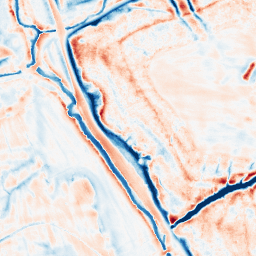
Category: edge_preserving
Decomposition family: bilateral
Decomposition parameters: d: 21
sigma_color: 50
sigma_space: 100
Upsampling method: edge_directed
Upsampling parameters: scale: 4
Upsampling scale: 4